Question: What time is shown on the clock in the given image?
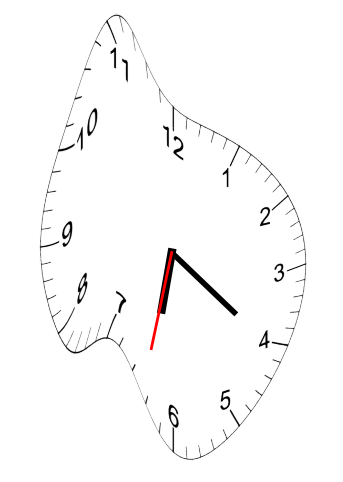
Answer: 06:20:32